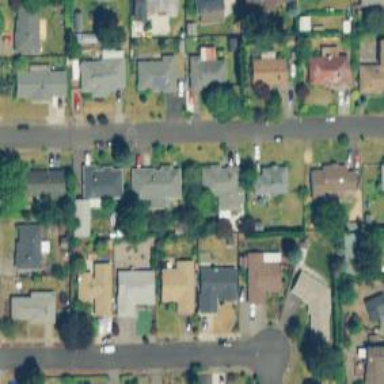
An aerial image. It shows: Residential road with sidewalk on the left.